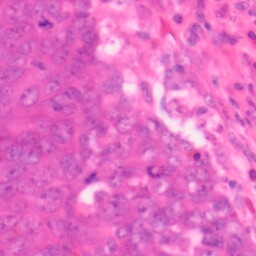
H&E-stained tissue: Colon